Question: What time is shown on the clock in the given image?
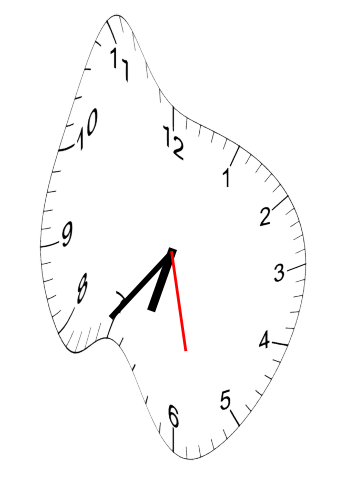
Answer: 06:36:28